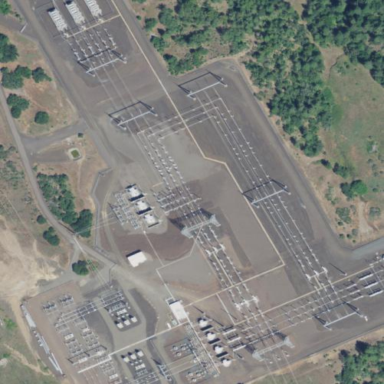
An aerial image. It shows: Distribution level power substation enclosed by fence.